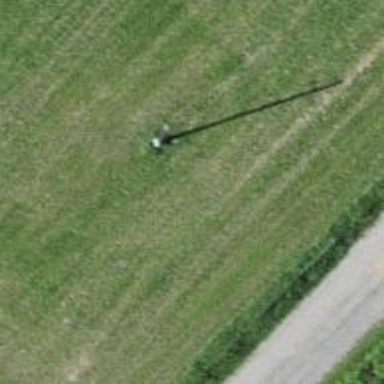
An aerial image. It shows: Minor power line.